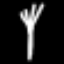
Label: fork